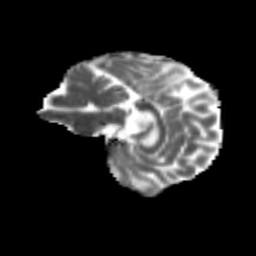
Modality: MD
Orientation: sagittal
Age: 61
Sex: female
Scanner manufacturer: siemens
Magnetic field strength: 3 T
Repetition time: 4.71 s
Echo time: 0.0906 s